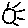
Label: sun